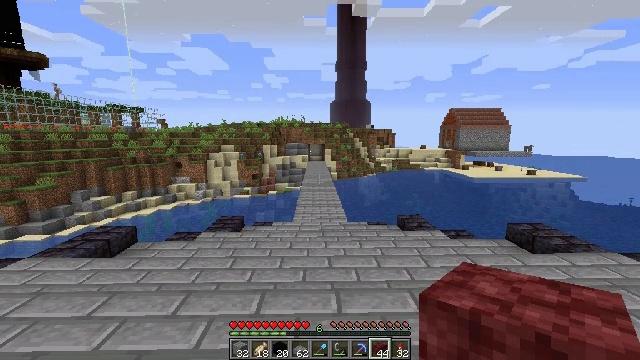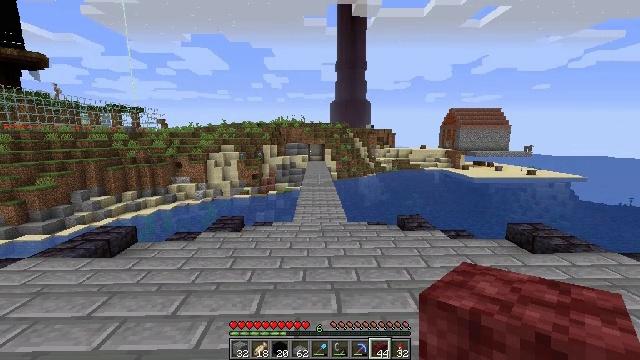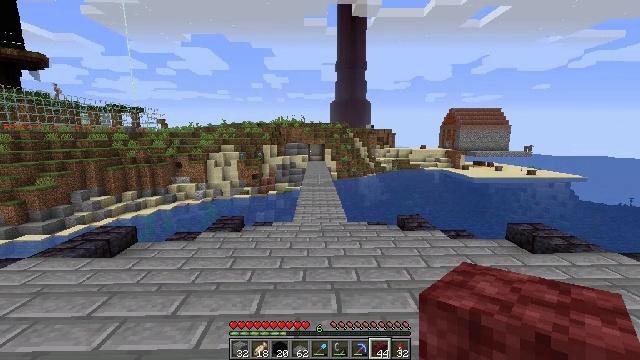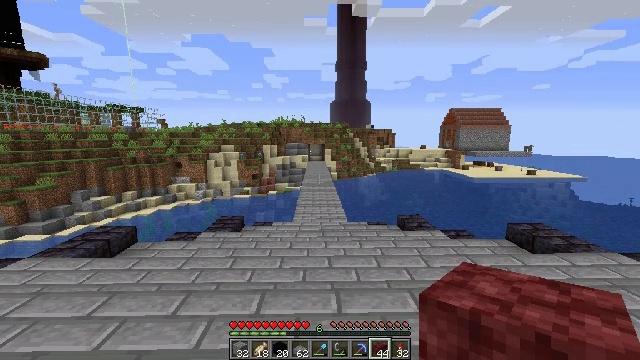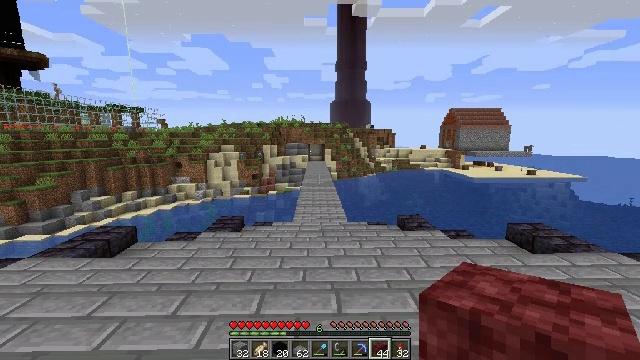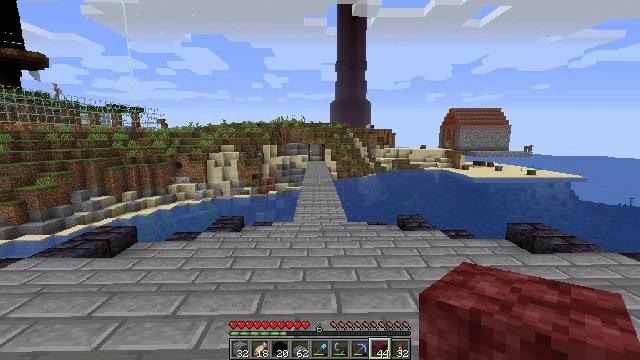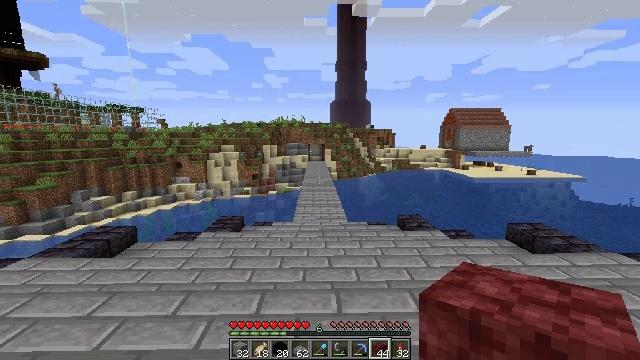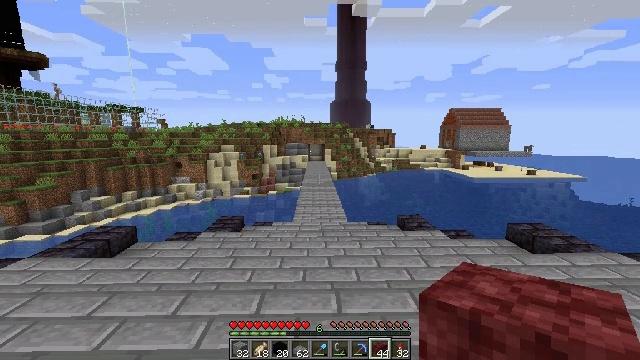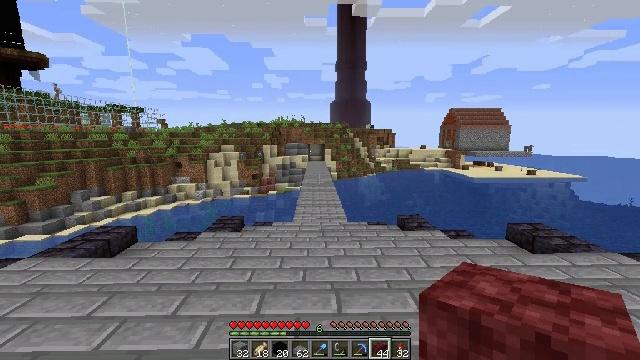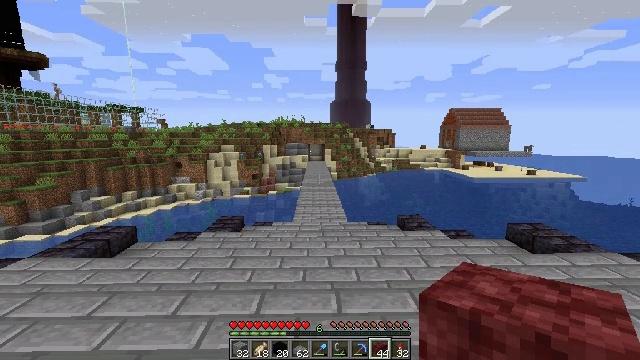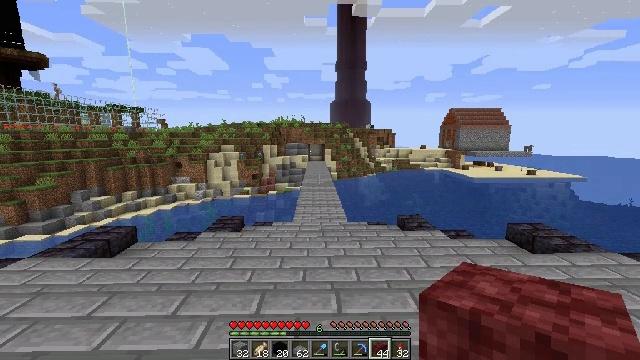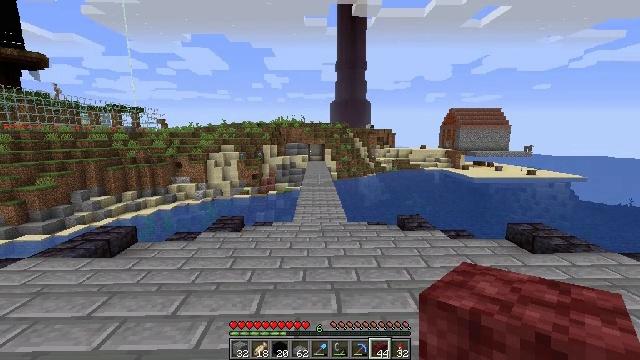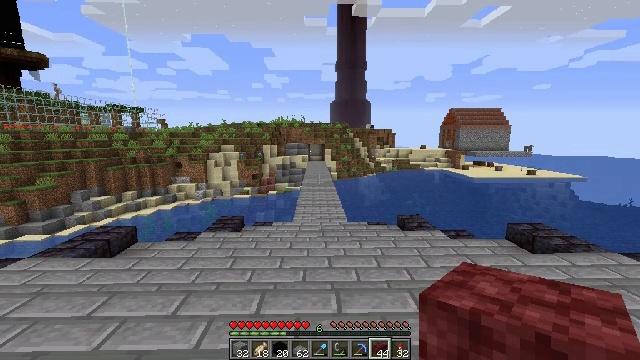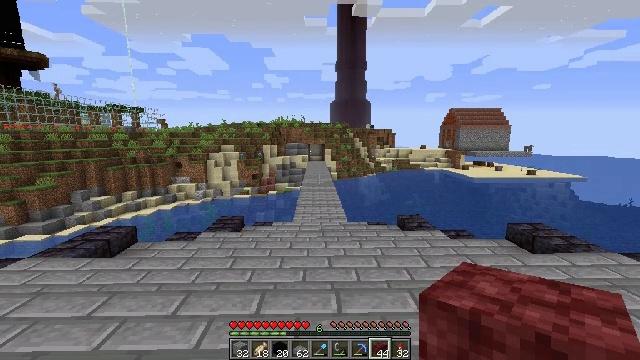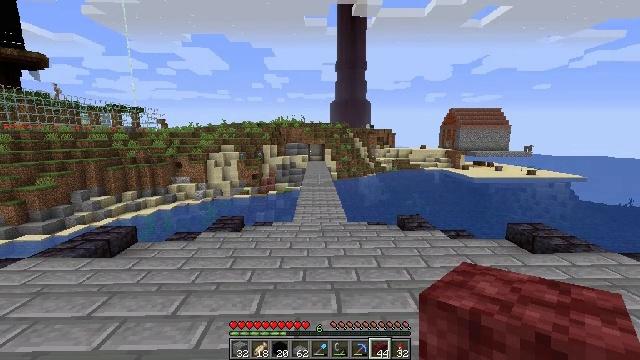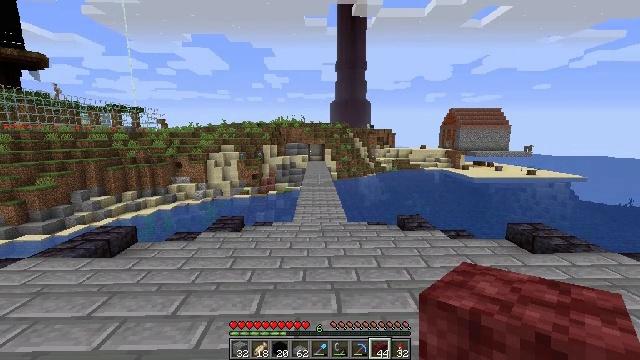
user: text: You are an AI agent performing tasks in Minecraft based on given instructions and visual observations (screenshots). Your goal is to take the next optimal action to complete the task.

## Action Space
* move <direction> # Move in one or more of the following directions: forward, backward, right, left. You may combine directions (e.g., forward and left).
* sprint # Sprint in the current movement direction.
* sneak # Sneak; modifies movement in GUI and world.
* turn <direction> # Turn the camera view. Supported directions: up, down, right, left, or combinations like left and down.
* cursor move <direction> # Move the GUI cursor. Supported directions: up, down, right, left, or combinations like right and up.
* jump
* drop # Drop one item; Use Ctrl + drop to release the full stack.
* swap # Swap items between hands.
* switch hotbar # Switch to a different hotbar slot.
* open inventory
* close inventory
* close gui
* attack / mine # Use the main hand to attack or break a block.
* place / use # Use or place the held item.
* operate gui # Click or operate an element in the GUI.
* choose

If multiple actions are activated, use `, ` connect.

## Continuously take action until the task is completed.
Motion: motion action
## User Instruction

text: Craft white concrete powder.
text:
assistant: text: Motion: no_op
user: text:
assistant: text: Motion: no_op
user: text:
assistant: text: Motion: no_op
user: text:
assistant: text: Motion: no_op
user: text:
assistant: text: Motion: no_op
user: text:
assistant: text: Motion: no_op
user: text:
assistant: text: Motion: no_op
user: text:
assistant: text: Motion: no_op
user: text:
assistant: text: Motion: no_op
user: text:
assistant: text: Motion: no_op
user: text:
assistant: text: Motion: no_op
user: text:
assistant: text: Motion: no_op
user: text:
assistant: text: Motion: no_op
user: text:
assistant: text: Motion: no_op
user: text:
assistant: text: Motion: no_op
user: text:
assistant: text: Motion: no_op
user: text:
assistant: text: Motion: no_op
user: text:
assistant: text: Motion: no_op
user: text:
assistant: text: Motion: no_op
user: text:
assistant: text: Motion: no_op
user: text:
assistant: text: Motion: no_op
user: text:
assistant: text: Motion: no_op
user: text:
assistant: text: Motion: no_op
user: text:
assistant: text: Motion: no_op
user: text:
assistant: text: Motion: no_op
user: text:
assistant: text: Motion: no_op
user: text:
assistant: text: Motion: no_op
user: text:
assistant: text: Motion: no_op
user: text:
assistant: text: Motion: no_op
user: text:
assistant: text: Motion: no_op